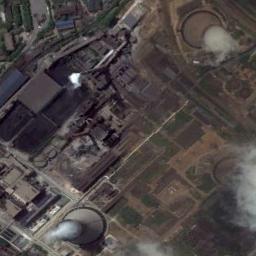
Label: thermal_power_station